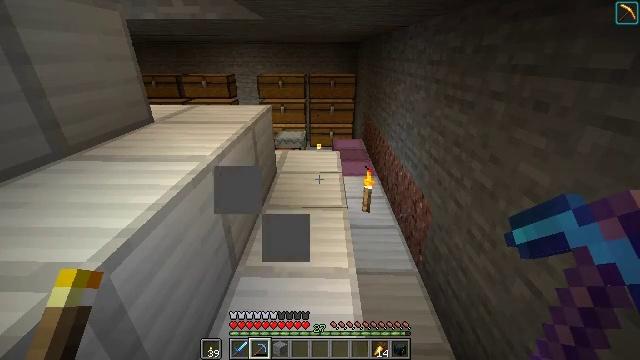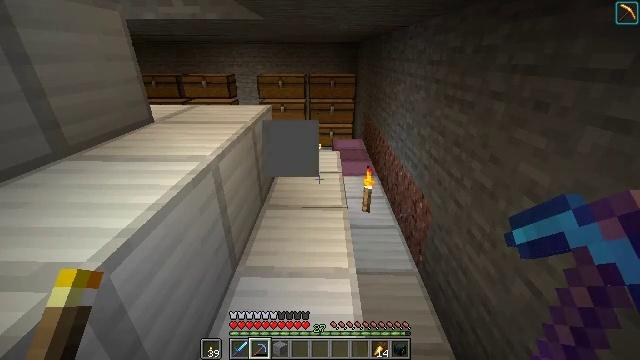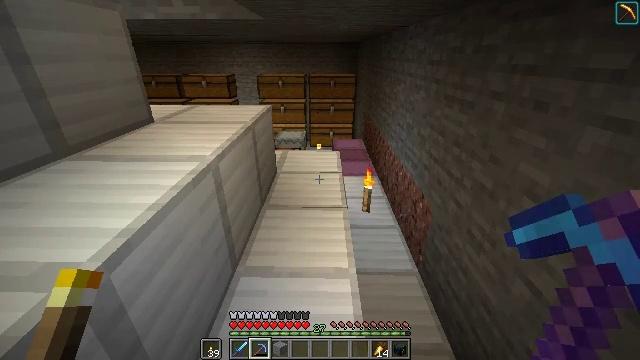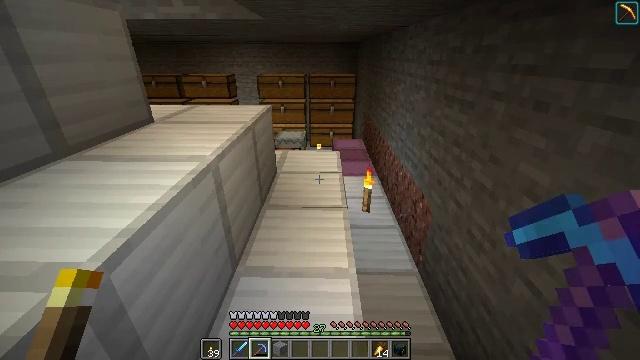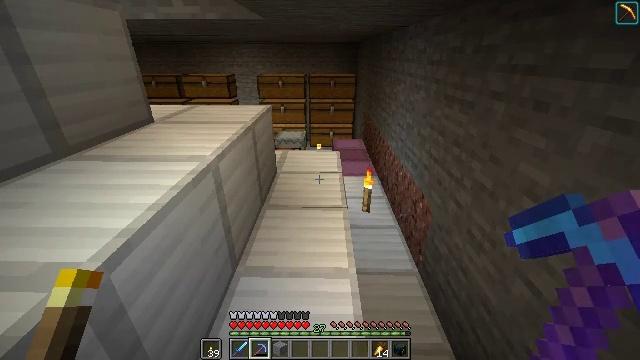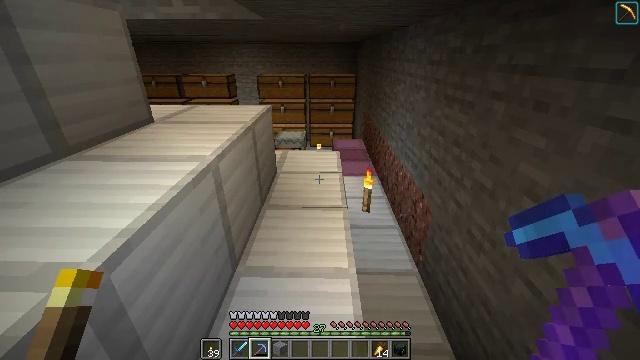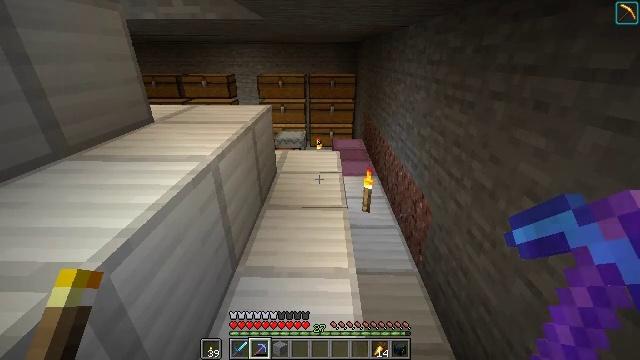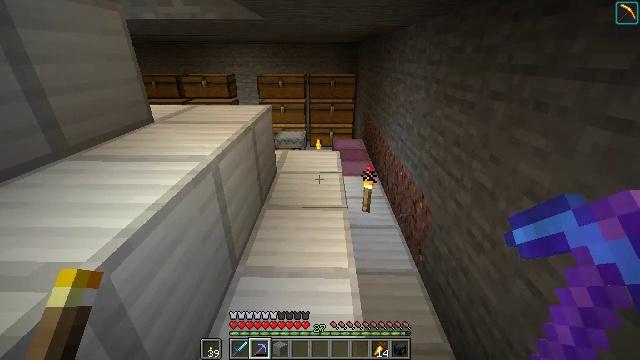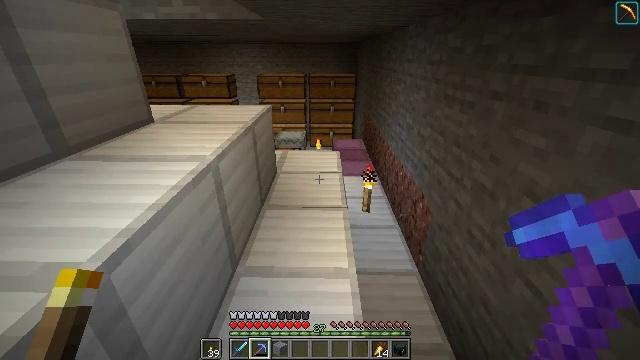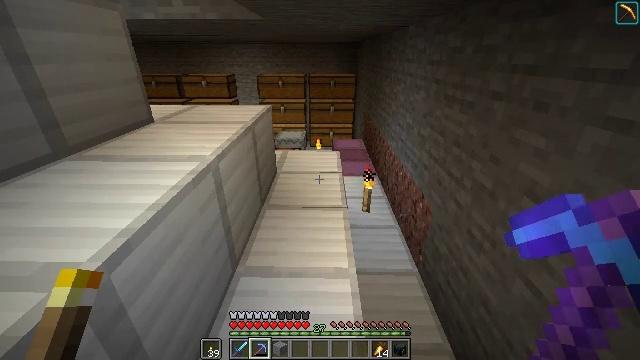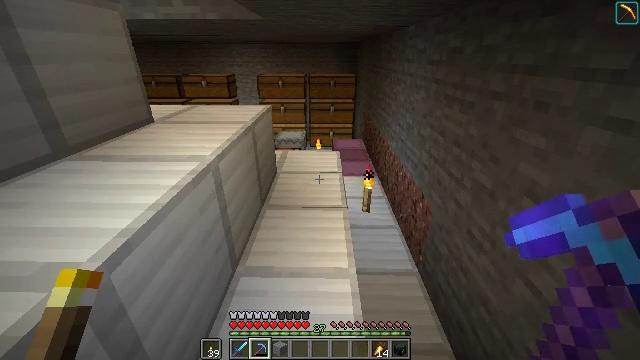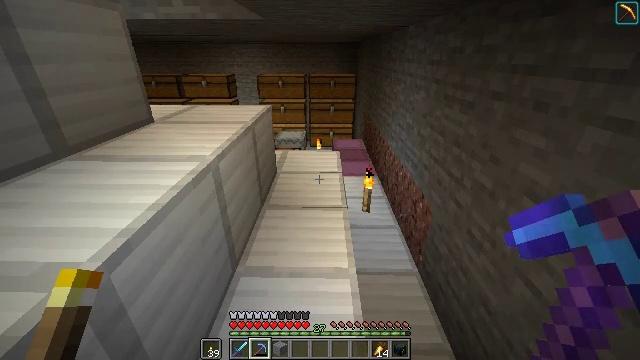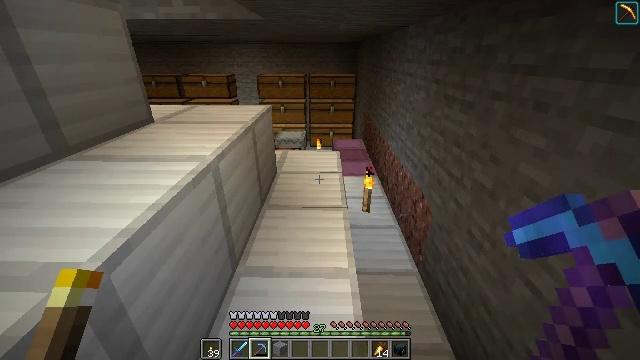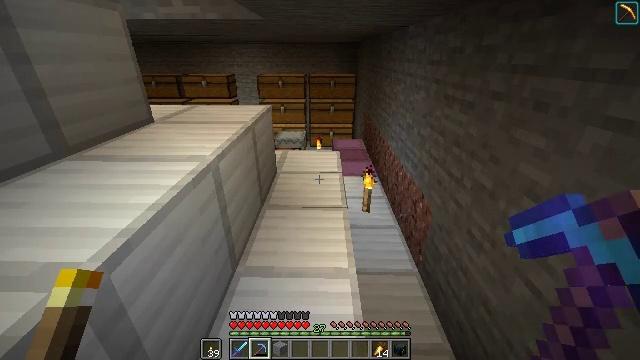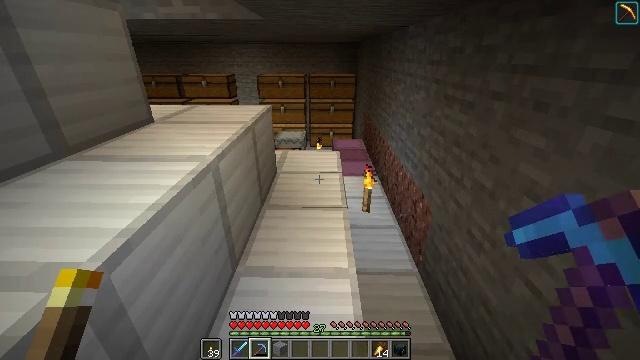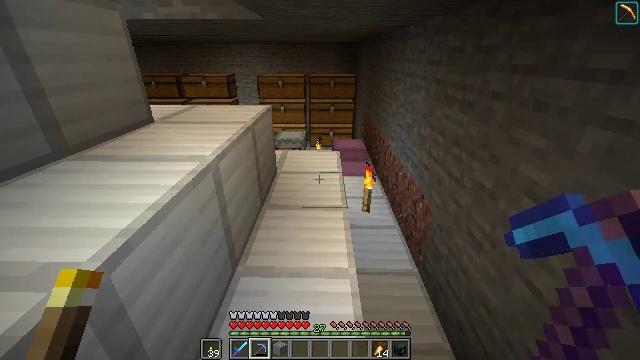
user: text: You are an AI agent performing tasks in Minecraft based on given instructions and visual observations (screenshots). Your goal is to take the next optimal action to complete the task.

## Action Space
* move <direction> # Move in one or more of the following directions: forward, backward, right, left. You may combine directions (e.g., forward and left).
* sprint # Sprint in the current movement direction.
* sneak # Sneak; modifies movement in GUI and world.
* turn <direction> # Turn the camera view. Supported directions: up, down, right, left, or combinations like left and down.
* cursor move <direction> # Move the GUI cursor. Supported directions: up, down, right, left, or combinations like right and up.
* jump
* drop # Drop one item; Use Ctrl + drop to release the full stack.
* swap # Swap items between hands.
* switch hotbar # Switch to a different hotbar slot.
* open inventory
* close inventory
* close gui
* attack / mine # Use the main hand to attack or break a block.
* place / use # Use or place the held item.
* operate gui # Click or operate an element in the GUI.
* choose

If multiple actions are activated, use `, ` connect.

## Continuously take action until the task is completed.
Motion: motion action
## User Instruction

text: Kill the slime.
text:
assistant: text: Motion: no_op
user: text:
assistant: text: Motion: no_op
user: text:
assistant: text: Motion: no_op
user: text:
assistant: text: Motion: no_op
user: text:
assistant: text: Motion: no_op
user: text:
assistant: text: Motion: no_op
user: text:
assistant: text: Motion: no_op
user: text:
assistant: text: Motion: no_op
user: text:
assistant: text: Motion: no_op
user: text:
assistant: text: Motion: no_op
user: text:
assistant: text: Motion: no_op
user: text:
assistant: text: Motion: no_op
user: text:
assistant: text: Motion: no_op
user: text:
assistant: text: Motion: no_op
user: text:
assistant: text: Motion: no_op
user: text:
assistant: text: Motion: no_op
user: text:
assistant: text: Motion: no_op
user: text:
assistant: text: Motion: no_op
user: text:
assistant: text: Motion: no_op
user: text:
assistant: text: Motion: no_op
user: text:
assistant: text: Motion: no_op
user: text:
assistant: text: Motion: no_op
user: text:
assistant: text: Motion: no_op
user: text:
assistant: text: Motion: no_op
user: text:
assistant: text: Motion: no_op
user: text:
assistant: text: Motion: no_op
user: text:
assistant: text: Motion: no_op
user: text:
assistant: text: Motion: no_op
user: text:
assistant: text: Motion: no_op
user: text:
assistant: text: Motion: no_op